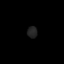
Tissue: lung
Cell type: Endothelial cells
Senescence score: 0.5449
Nuclear area (px): 113
Mean DAPI intensity: 34.673